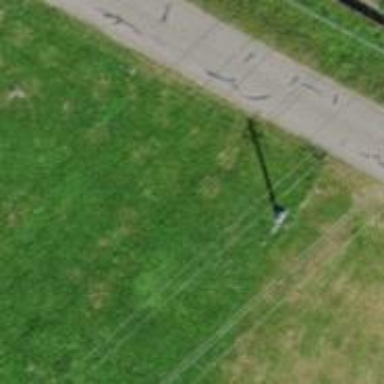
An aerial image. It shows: Power pole.